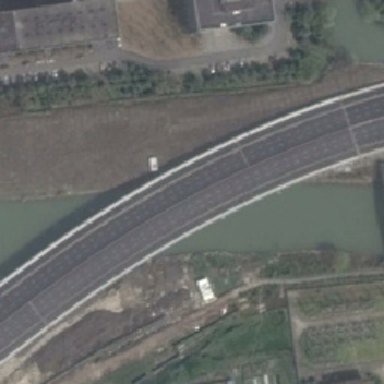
The arc shaped bridege across the river .